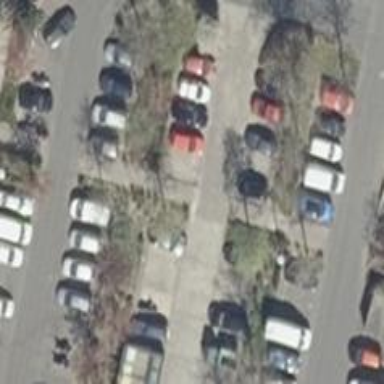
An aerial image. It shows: Concrete footway.